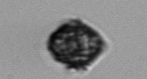
Label: Kryptoperidinium_triquetrum